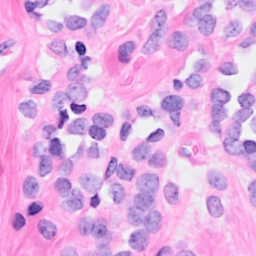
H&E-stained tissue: Breast